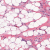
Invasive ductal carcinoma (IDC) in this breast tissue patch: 0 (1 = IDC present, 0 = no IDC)